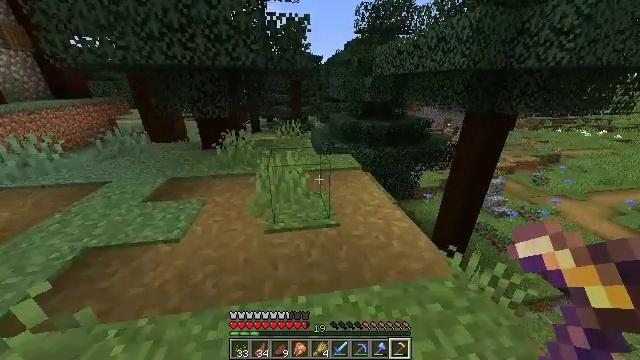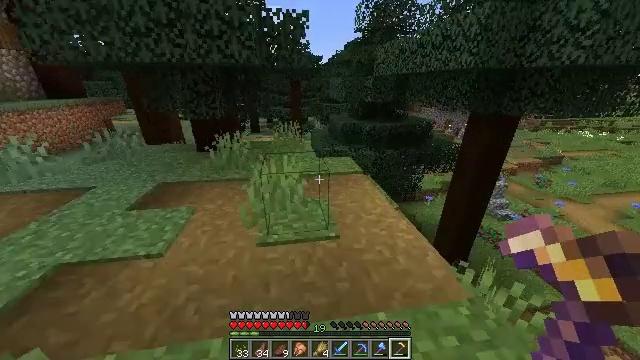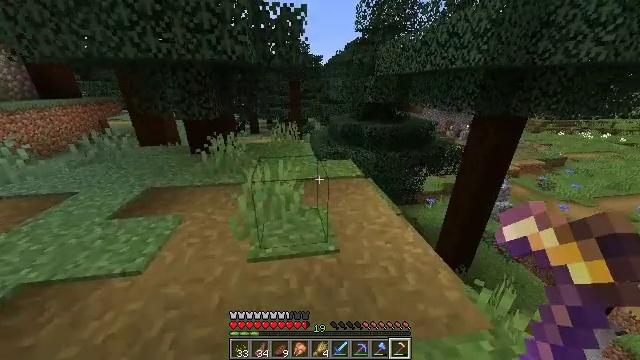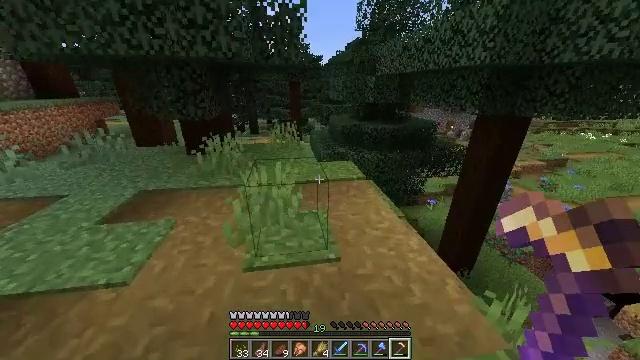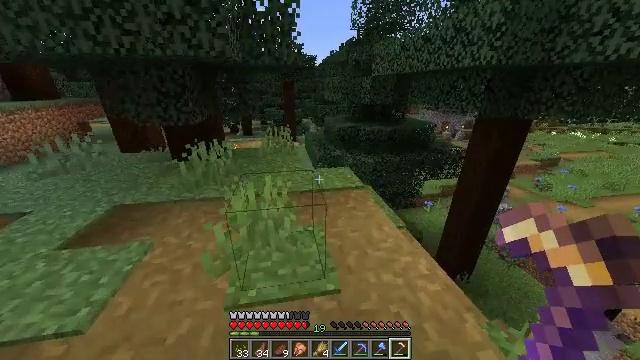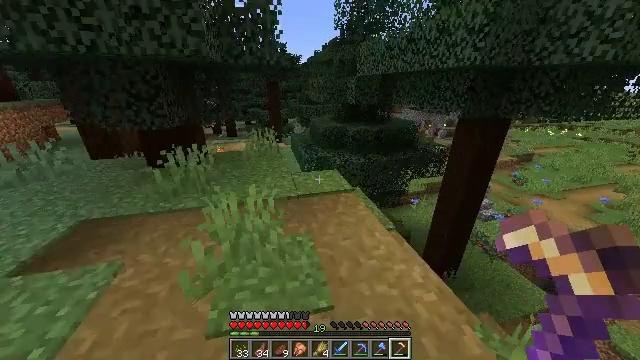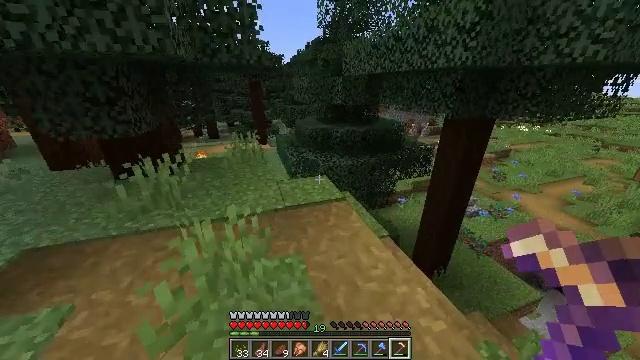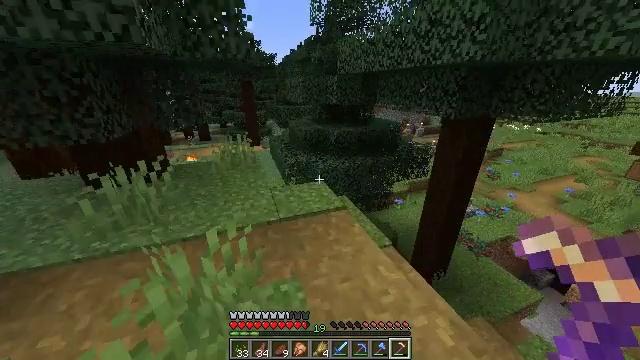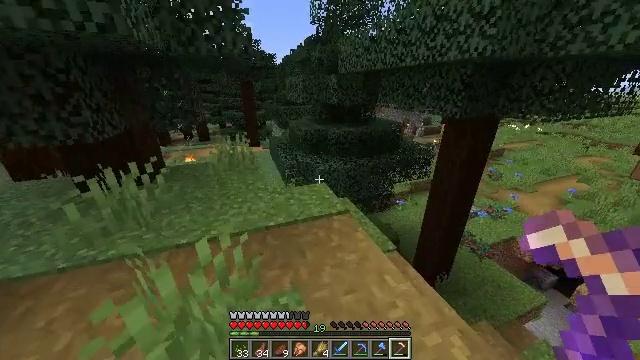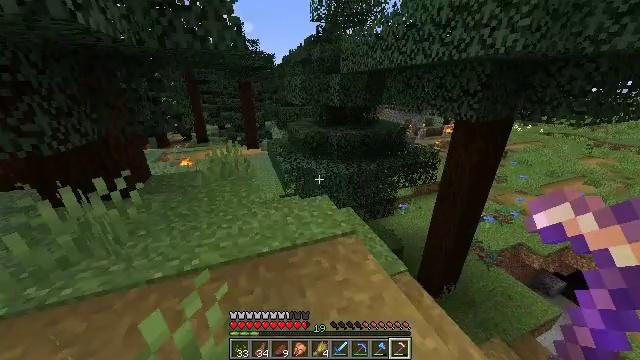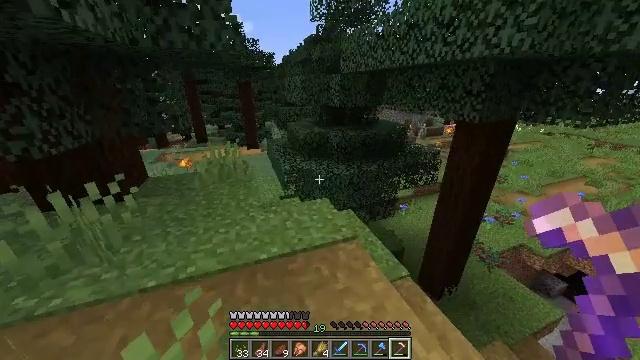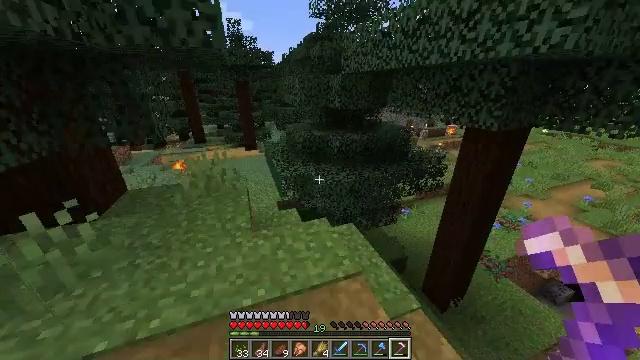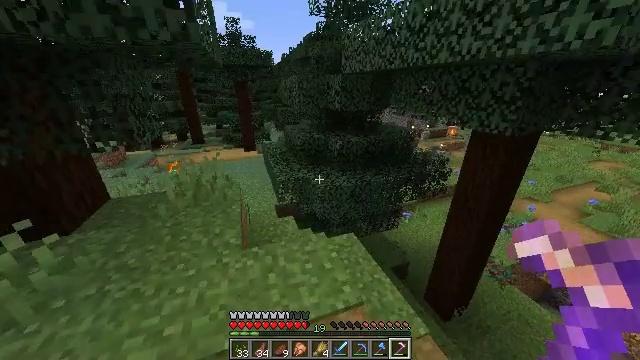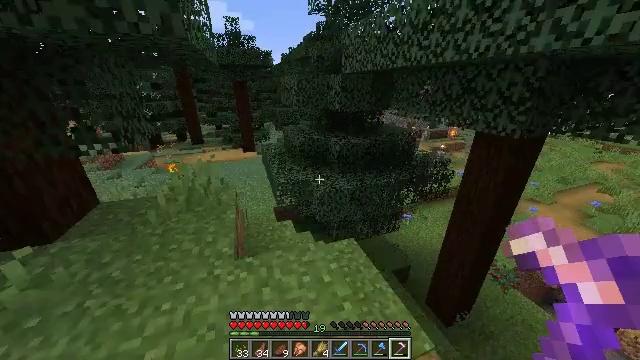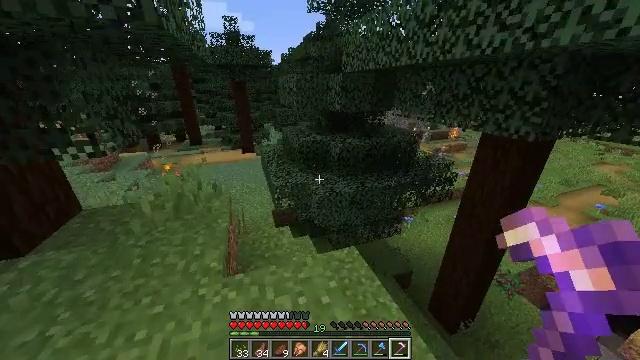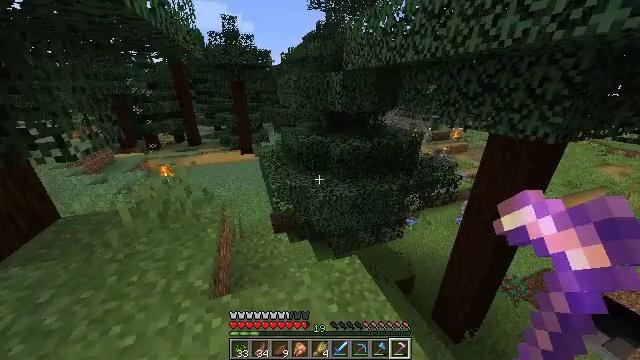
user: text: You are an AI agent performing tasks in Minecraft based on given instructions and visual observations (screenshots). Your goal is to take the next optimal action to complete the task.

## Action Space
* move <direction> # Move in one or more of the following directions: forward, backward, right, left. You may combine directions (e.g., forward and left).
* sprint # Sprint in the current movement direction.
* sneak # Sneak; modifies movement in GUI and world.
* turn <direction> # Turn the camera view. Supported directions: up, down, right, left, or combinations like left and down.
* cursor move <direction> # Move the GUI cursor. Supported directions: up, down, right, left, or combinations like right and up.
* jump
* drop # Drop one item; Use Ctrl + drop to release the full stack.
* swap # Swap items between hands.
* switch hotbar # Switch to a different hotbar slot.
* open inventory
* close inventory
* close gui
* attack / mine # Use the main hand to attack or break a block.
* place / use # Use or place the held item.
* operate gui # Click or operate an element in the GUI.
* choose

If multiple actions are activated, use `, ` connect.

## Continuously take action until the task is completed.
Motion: motion action
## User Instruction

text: Mine the powered rail from the track.
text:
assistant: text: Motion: move forward
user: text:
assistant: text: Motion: move forward
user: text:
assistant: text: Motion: move forward
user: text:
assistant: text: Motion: move forward, turn right
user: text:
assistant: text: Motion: move forward, turn right
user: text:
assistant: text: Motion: move forward, turn right
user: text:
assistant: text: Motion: move forward, turn right
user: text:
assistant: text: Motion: move forward
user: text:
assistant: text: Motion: move forward
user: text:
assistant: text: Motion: move forward
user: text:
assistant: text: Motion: move forward
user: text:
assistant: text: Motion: move forward
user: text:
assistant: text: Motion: move forward
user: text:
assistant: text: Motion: move forward
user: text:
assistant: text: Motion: move forward
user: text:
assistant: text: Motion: move forward
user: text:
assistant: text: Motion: move forward
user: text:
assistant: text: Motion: move forward, turn left
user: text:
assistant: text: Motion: move forward, turn left
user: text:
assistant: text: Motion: move forward, turn left
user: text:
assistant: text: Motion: move forward, turn left
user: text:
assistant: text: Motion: move forward
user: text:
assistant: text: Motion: move forward
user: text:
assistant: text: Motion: move forward
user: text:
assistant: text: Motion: move forward
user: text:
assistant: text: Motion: move forward, sprint
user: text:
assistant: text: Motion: move forward, sprint
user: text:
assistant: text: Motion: move forward, sprint
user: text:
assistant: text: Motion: move forward, sprint, turn right
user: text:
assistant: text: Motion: move forward, turn right